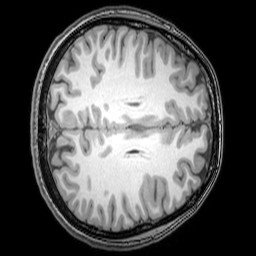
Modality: T1w
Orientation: axial
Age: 20
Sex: female
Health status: healthy
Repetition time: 0.081 s
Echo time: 0.037 s